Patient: sex F, age 56
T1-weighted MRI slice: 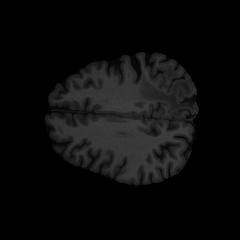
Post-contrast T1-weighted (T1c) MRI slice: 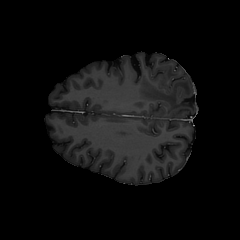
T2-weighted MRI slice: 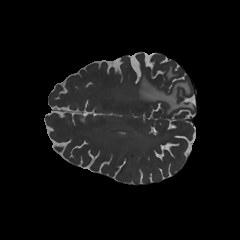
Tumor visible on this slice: yes
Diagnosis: Glioblastoma, IDH-wildtype
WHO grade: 4